Question: I am building a 3 column fluid layout, and have gotten 90% the way there. I am wondering on what is the best way to impliment the background, or side bars - however you want to look at it.

I have a good box hack that centers my main content area, and now I need to impliment the two stripes you see on either side that has a small 1px border on the respective inside border.
I could create a 1px high stripe that is 1000's of pixels wide, but I have a feeling there is a much better way to do this - possibly with pure CSS?
Am I now looking at a 5 column layout here, or is this still a three column fluid?
If anyone can provide a good pattern or link for this style of layout (its probably the most common out there nowadays, huh?) I'd really appricaite it!
Here is my current fluid wrap code:
css:
'''
body
{
margin: 10px 0px;
padding: 0px;
text-align: center;
}
#siteWrapper
{
width: 980px;
margin: 0px auto;
text-align: left;
padding: 15px;
background-color: #fff;
}
'''
HTML
'''
<body>
<div id="siteWrapper">
</div>
</body>
'''
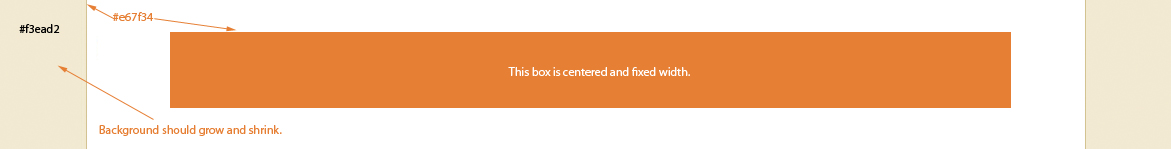
Answer: '''
body
{
margin: 10px 0px;
padding: 0px;
text-align: center;
background: whatevercolor;
}
#siteWrapper
{
width: 980px;
margin: 0px auto;
text-align: left;
padding: 15px;
background-color: #fff;
border-left: whatever;
border-right: whatever;
}
'''